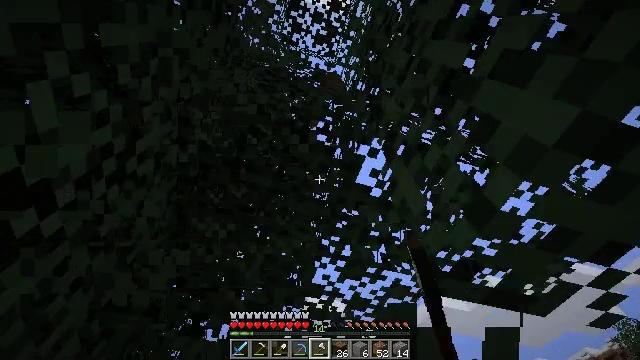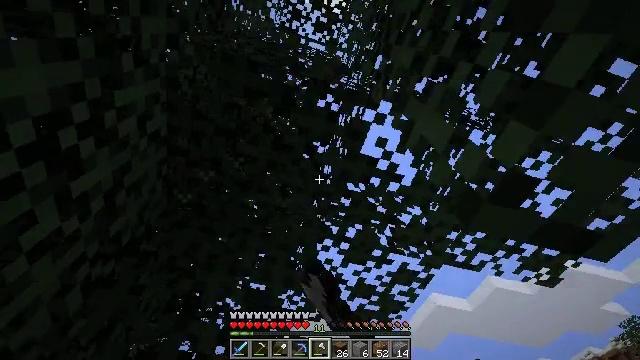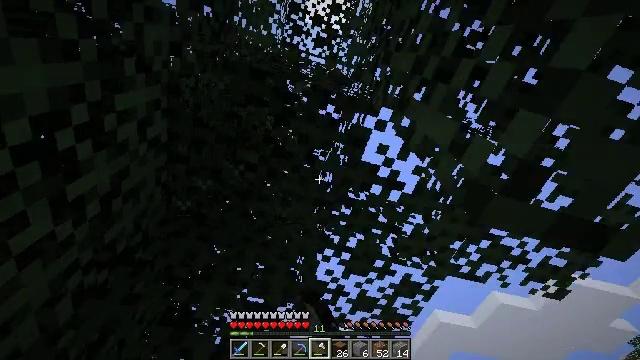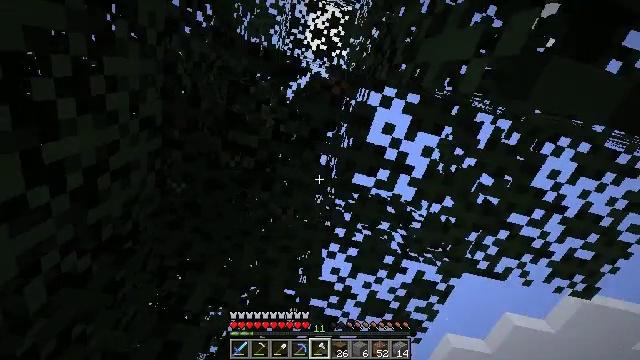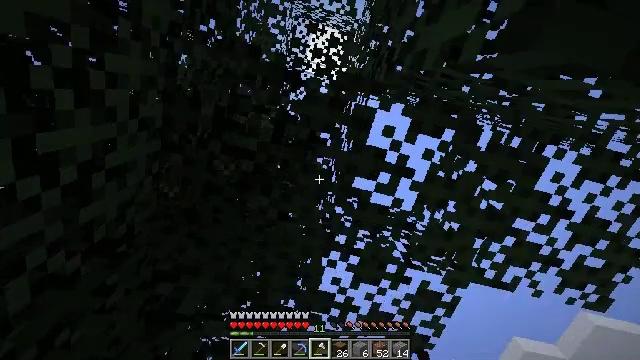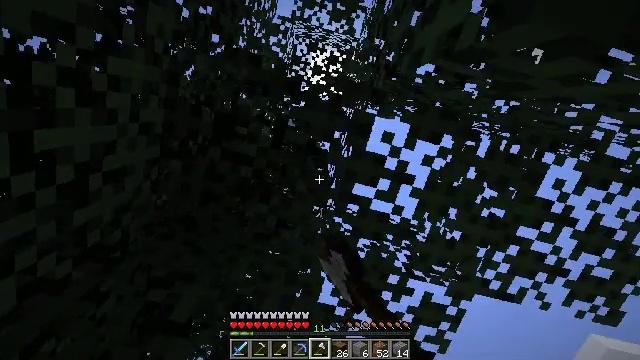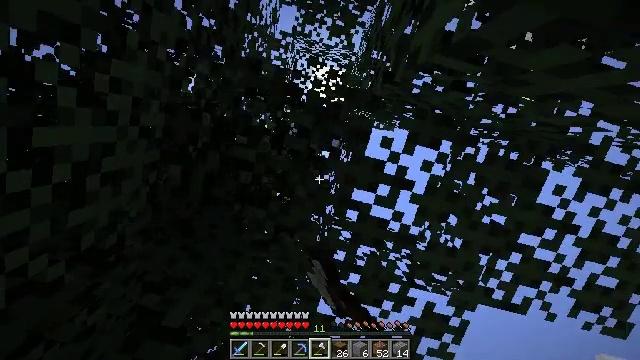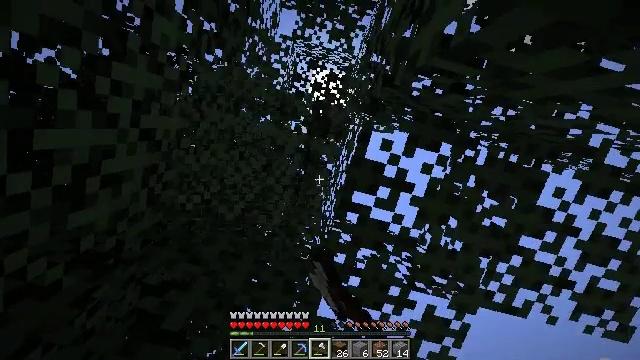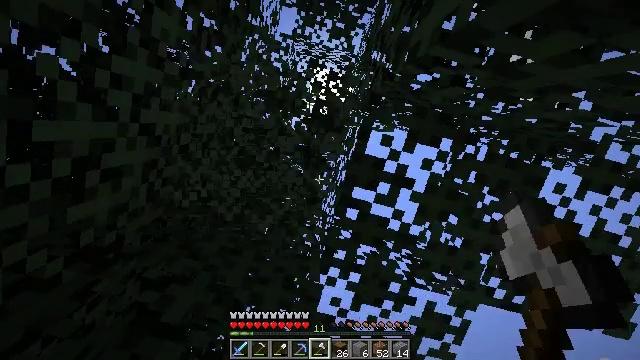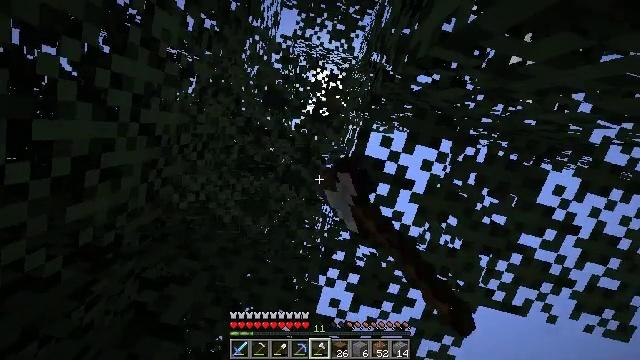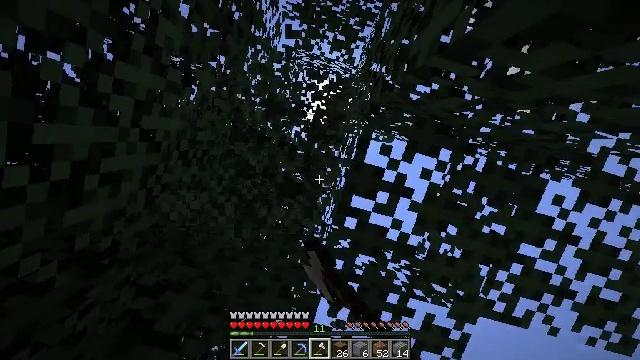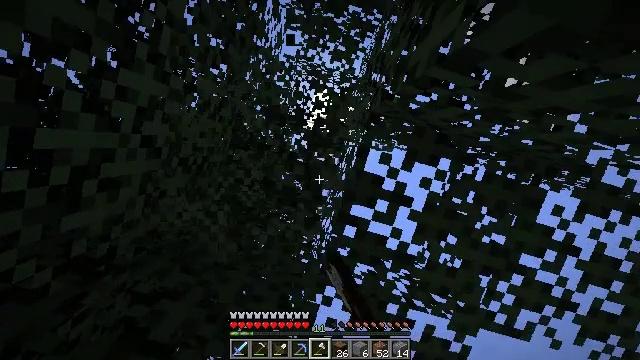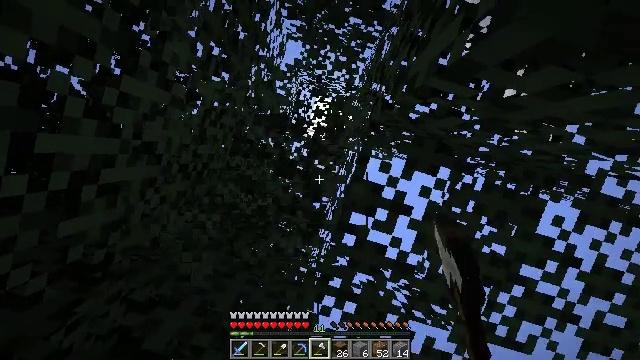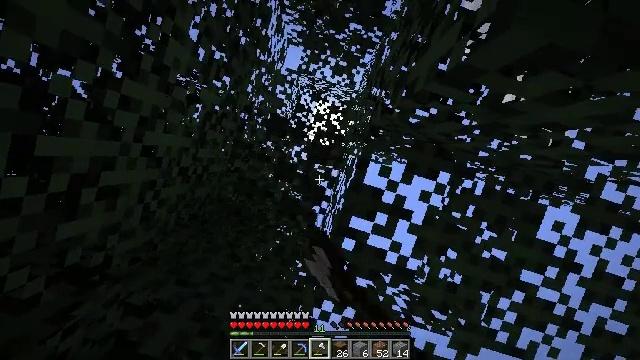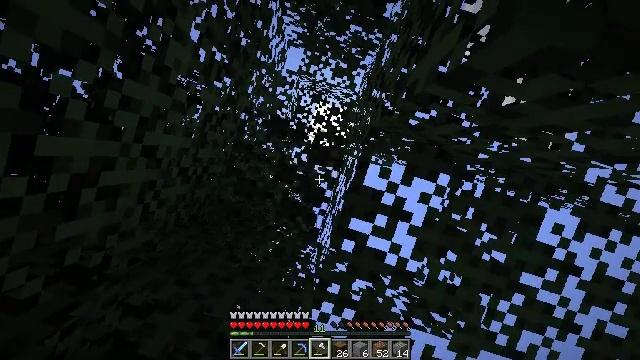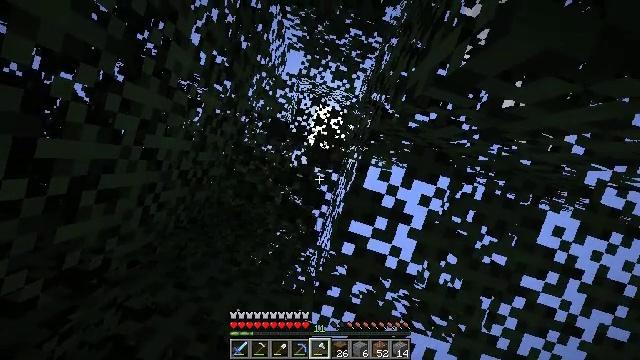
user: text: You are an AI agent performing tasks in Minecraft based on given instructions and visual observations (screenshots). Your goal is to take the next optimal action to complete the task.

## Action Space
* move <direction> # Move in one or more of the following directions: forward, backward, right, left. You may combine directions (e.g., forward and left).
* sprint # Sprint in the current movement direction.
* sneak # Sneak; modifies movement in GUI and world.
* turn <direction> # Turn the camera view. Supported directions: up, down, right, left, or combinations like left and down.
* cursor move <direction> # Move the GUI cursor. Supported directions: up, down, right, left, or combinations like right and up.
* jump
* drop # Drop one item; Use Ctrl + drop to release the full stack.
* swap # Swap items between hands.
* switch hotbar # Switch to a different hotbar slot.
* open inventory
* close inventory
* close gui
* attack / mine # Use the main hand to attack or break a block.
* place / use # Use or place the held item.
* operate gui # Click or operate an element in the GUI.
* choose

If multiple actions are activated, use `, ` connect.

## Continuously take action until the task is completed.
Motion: motion action
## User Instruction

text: Gather spruce leaves to collect foliage.
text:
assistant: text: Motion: move forward, attack / mine
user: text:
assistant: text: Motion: move forward, turn up, attack / mine
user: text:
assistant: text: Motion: turn left and up, attack / mine
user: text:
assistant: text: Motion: turn up, attack / mine
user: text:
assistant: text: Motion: turn up, attack / mine
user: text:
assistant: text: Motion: turn up, attack / mine
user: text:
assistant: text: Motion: attack / mine
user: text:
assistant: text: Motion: attack / mine
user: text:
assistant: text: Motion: attack / mine
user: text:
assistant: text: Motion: turn up, attack / mine
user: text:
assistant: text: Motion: turn up, attack / mine
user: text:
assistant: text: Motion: turn up, attack / mine
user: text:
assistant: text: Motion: attack / mine
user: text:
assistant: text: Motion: attack / mine
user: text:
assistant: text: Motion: attack / mine
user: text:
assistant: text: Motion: attack / mine
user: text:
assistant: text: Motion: attack / mine
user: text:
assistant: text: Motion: attack / mine
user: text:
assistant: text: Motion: attack / mine
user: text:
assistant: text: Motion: attack / mine
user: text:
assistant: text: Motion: attack / mine
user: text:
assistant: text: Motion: attack / mine
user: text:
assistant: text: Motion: attack / mine
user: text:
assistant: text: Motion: attack / mine
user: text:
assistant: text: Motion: attack / mine
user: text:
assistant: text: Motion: attack / mine
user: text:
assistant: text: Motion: attack / mine
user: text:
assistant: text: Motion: attack / mine
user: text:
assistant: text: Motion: no_op
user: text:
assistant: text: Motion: no_op